Interaction volume radius: 5 \u00c5
Interaction volume height: 15 \u00c5
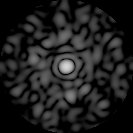
Disorder parameter: 0.81